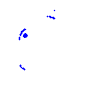
Particle: electron